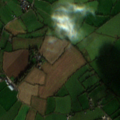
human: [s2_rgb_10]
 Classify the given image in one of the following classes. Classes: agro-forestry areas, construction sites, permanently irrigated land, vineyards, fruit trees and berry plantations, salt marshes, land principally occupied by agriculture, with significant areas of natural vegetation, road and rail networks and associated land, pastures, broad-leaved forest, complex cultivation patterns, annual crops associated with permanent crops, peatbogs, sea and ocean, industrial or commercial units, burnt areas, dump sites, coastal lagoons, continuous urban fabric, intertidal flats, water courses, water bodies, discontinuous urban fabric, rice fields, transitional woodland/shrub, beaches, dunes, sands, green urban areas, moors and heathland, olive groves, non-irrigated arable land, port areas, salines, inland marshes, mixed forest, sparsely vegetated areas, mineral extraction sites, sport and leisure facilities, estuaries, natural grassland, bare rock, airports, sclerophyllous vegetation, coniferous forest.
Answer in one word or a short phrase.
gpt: non-irrigated arable land, pastures